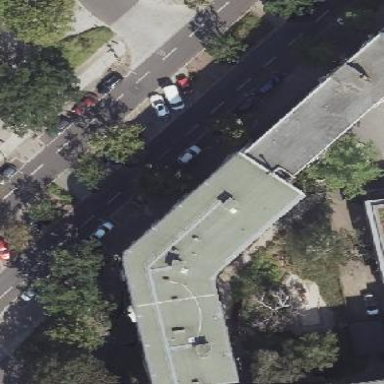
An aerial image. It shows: Flat-roofed apartment building.